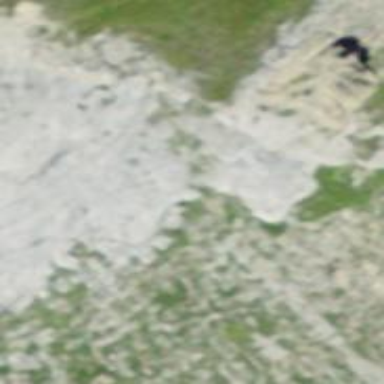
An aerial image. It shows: Natural cliff.